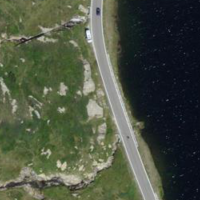
EUNIS habitat code: 26
Species observed at this site:
Linaria cannabina
Phoenicurus ochruros
Motacilla alba
Oenanthe oenanthe
Corvus corax
Anthus spinoletta